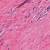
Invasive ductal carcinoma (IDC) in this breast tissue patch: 0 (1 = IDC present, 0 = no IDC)